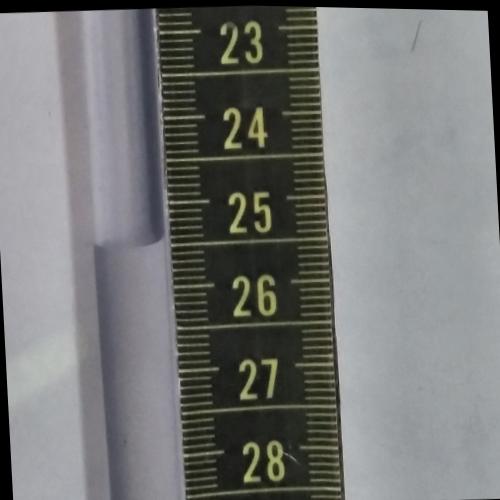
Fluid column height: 25.4 cm